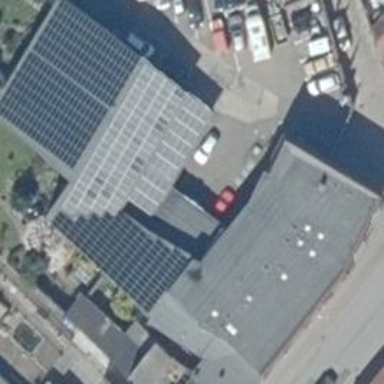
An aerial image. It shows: Solar power generator using photovoltaic panels.